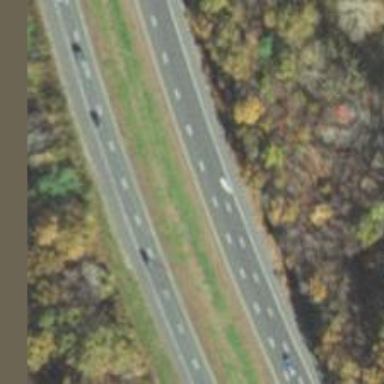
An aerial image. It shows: Motorway.